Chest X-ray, AP view. Patient: 76 years old, sex M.
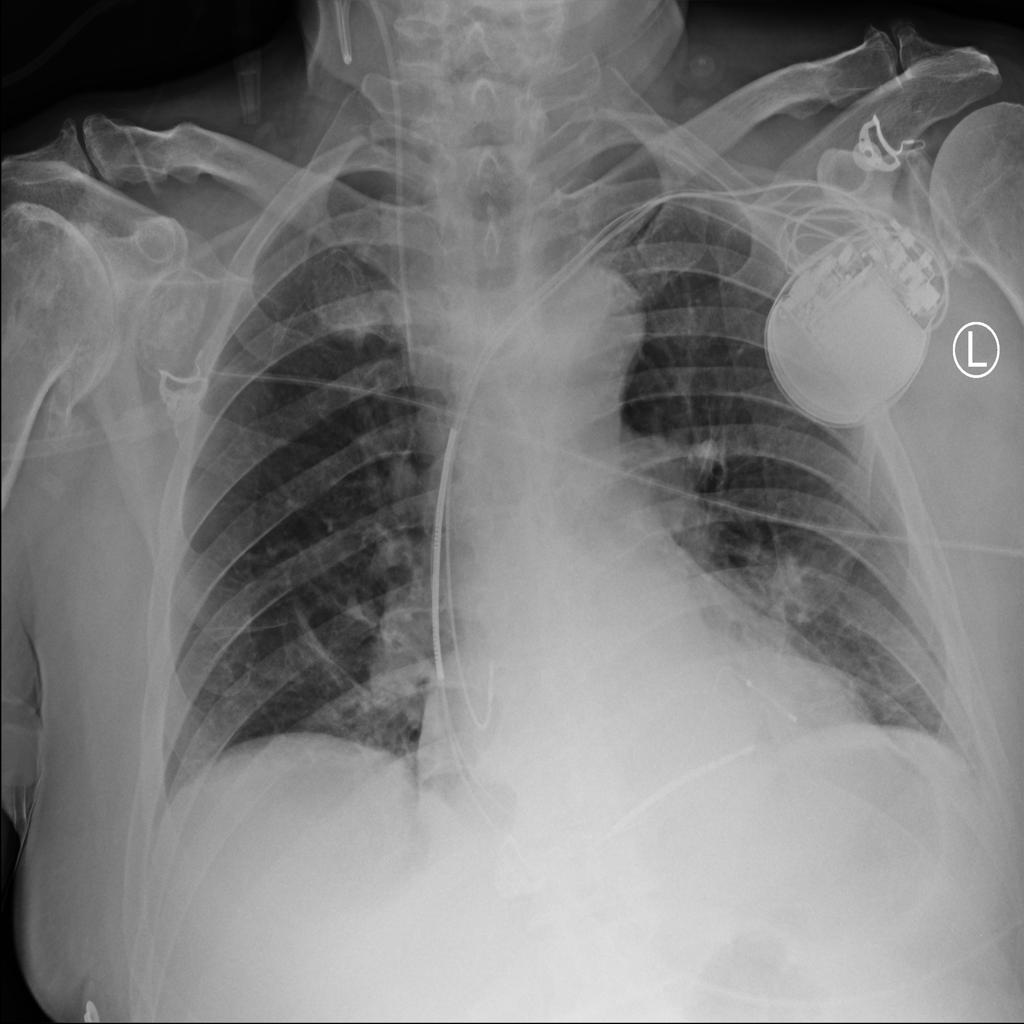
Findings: No Finding